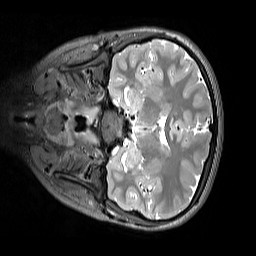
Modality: T2w
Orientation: coronal
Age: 11
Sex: female
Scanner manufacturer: siemens
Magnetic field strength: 3 T
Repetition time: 3.2 s
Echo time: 0.408 s